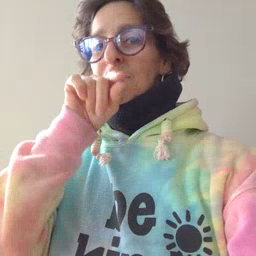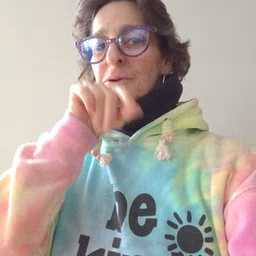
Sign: bird